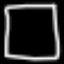
Label: square